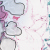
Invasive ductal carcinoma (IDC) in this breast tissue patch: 0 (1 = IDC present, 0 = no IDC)